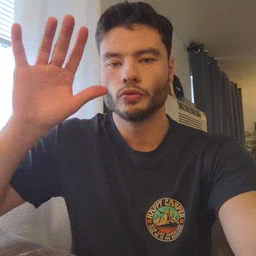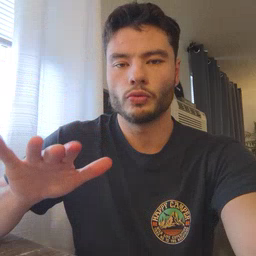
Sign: snow